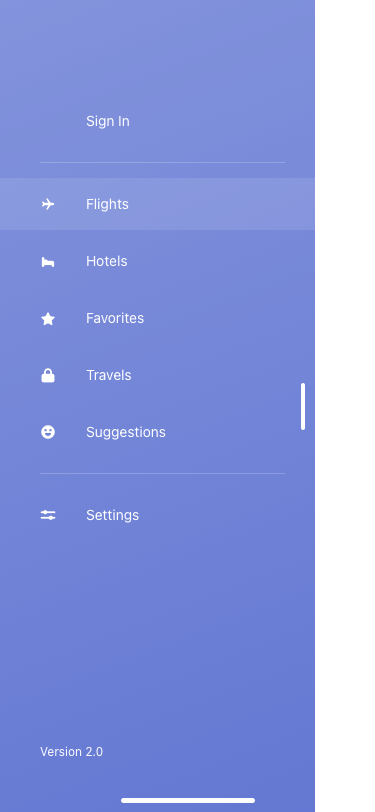
Text in this UI design:
Version 2.0
Suggestions
Travels
Favorites
Hotels
Flights
Settings
Sign In